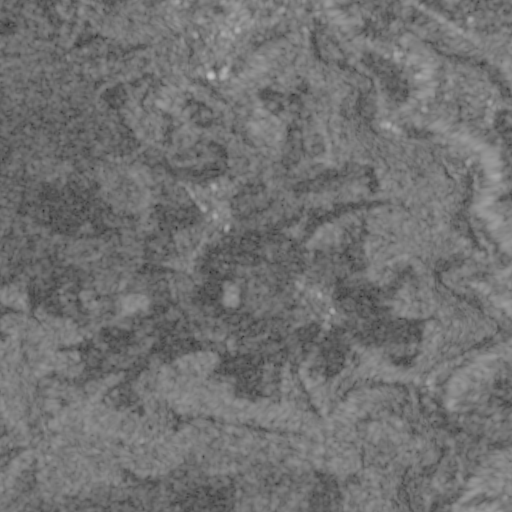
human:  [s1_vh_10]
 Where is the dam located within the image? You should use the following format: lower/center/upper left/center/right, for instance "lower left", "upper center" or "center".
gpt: The dam is located in the lower right of the image.
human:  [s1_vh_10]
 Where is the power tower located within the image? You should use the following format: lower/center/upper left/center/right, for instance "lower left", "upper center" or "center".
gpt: The power tower is located in the lower right of the image.
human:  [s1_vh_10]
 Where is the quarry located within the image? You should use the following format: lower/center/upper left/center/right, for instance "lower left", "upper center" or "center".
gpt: The quarry is located in the upper right of the image.
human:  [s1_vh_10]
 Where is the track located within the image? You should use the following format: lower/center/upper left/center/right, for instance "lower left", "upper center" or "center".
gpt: The track is located in the upper center of the image.
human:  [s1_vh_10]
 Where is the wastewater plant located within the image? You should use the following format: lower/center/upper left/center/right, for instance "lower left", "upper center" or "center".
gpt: The wastewater plant is located in the upper right of the image.
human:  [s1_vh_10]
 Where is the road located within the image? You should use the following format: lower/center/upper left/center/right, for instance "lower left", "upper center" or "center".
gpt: There is no road in the image.

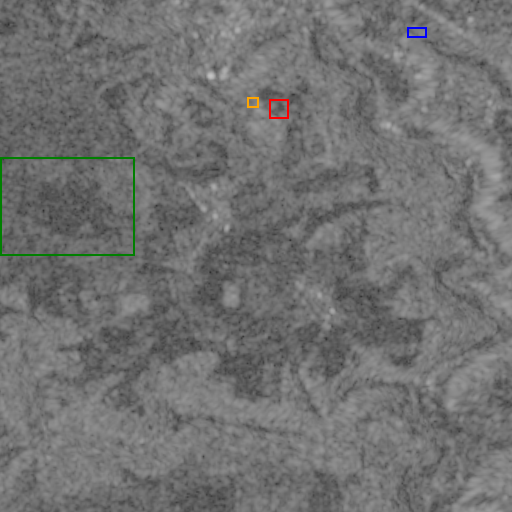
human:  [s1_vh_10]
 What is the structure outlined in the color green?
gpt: The structure outlined in green is a crop field.
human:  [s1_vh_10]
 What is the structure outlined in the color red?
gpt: The structure outlined in red is a park.
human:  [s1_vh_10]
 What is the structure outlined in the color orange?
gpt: The structure outlined in orange is a parking lot.
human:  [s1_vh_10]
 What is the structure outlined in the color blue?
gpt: The structure outlined in blue is a wastewater plant.
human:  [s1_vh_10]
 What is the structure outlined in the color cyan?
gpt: There is no cyan outline.